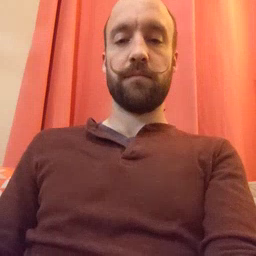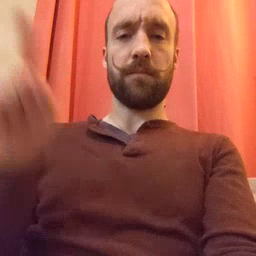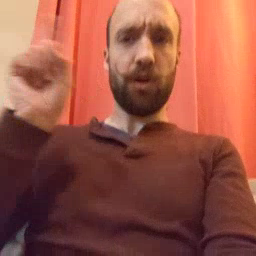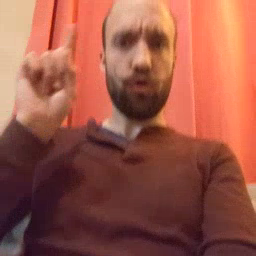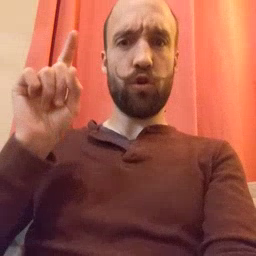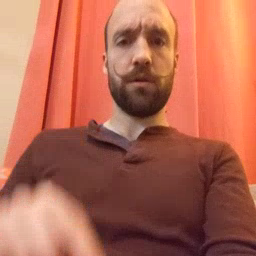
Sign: where